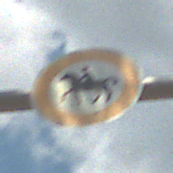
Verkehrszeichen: VerbotReiter
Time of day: Midday
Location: Outdoor (Suburban)
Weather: PartlyCloudy
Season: NotSpecified
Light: Natural